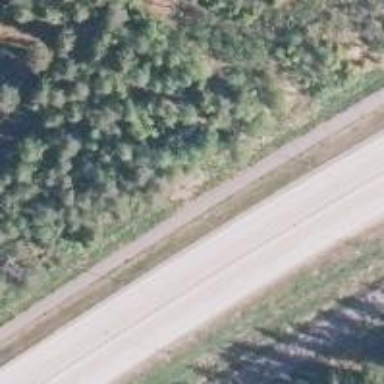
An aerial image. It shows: Asphalt motorroad with trunk classification.